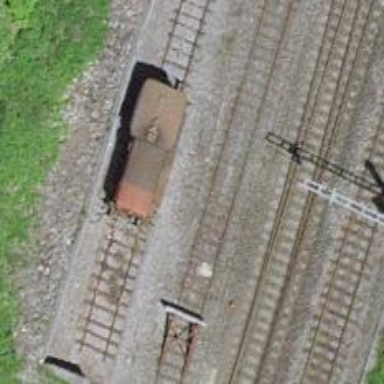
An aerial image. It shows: Railway buffer stop.